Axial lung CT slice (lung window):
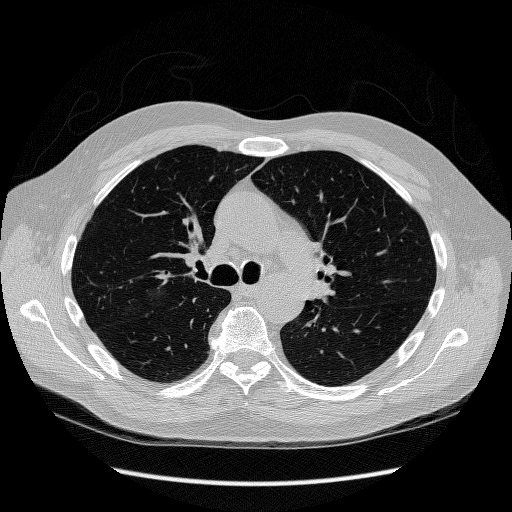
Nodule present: no